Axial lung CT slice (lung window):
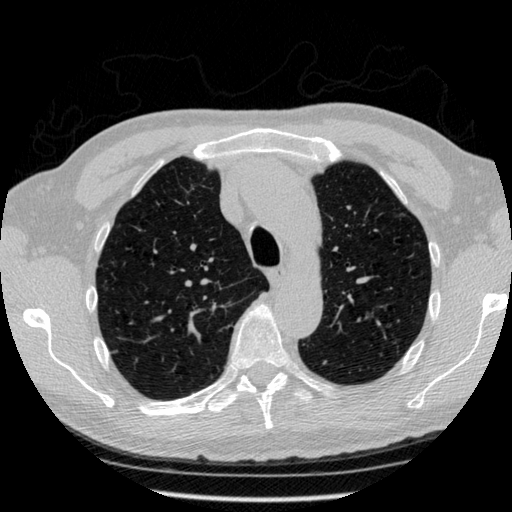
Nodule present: no